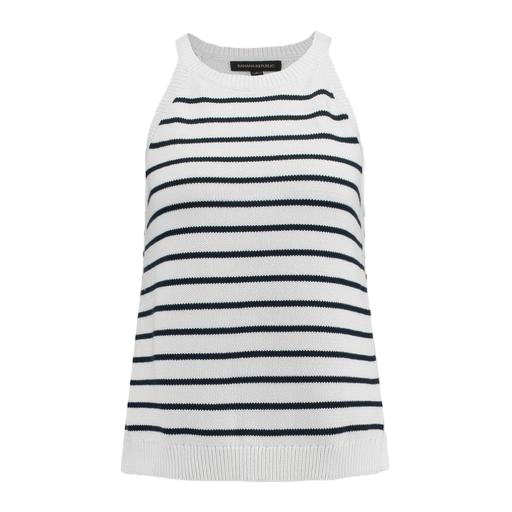
white striped tank top, striped tank top, blue striped tank top, white background